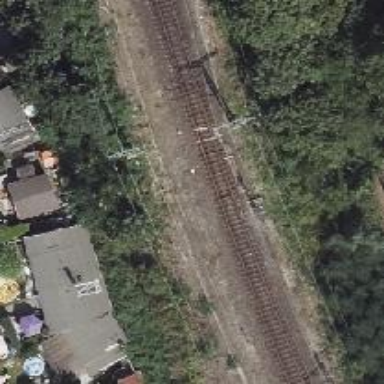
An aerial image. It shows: Railway track with contact line for electrification.